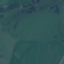
Land use / land cover: Pasture